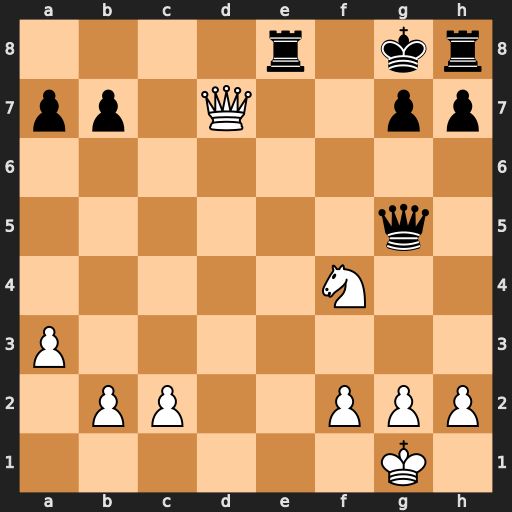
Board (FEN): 4r1kr/pp1Q2pp/8/6q1/5N2/P7/1PP2PPP/6K1
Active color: w
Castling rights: -
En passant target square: -
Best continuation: Qxe8#